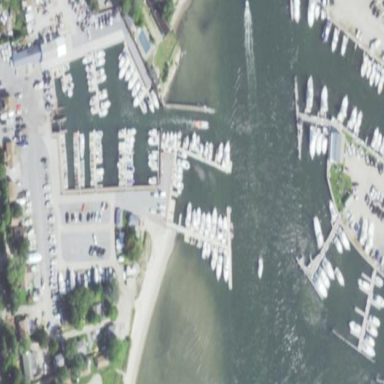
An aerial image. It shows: Marina area for leisure land.